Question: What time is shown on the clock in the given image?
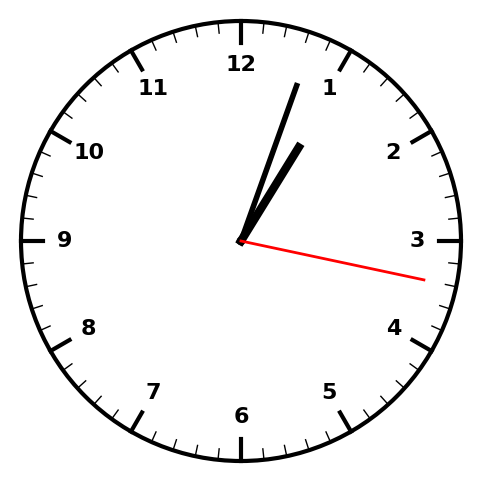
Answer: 01:03:17